Interaction volume radius: 10 \u00c5
Interaction volume height: 25 \u00c5
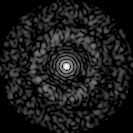
Disorder parameter: 0.8408